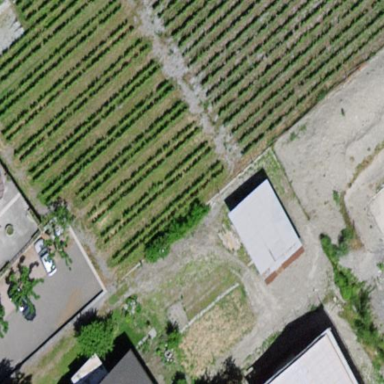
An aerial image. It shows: Vineyard with grape crops.